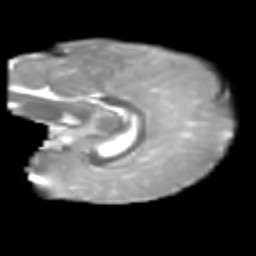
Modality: T2w
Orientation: sagittal
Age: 7
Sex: male
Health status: healthy